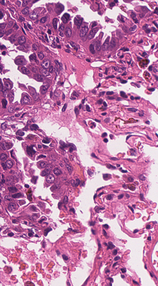
Tumor epithelial tissue: yes
Tumor-associated stroma tissue: yes
Normal tissue: no